Question: I was planning to calculate the angle the phone is relative to the earth's magnetic field. For this I planned to use 'Sensor.TYPE_GEOMAGNETIC_ROTATION_VECTOR'. In <URL> which are,
- - - -
What is x,y,z values in above given values? By using these values Can i calculate the angles between phone's X axis and earth's X axis, phone's Y axis and earth's Y axis, and phone's Z axis and earth's Z axis?
P.S.: th is described as an angle th around an axis (x, y, or z)

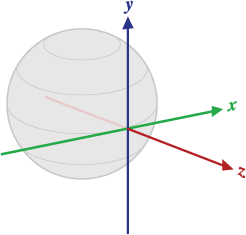
Answer: For Rotation vectors:
The x value is the "pitch" of the phone: At 0 it is face up, at -1, 1 it is facing the ground. This rotates around the x-axis in the diagram on the right above.
The y value is the "Yaw" of the phone: Decreasing the yaw rotates counter-clockwise, increasing it rotates clockwise around the y-axis.
The z value is the "Roll" of the phone: Increasing or decreasing the roll rotates the phone around the z-axis.
Each of the coordinates are a value from -1 to 1 because of they are trigonometric functions. The <URL>
The way I figured out how to understand these values came from playing with the pitch/yaw/roll of the phone in this API for simulating movement on android phones <URL>
For example a phone with a Yaw of 0, a pitch of 0, and a Roll of zero is lying flat, with the screen upwards (towards the sky) with the top of the phone pointed north (Again play with the SensorSimulator and you'll be better able to visualize this, it's really hard to explain through words)
If you want to have an easy way to calculate the reference to the earths coordinate system call getRotationMatrix() on your SensorManager:
<URL>
Here is a demo of a program using the rotation vectors: <URL>